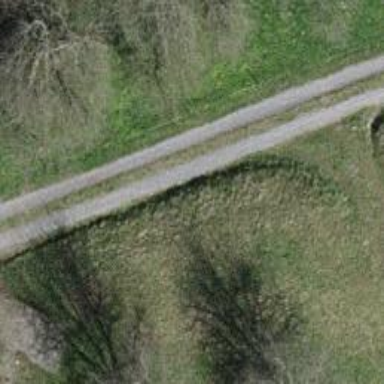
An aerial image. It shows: Gravel track with grade3 tracktype.